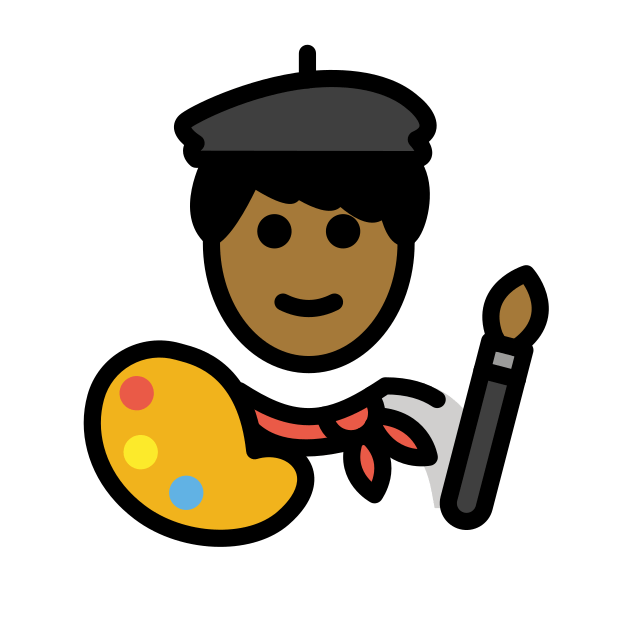
man artist: medium-dark skin tone